Question: I have some python code that I want to run from the cmd prompt, but it's not working, my partner told me if I had this statement in my code:
'''
if __name__ == '__main__':
xs, a0, a1, y0, y1, ys = encode(sys.argv[1])
np.set_printoptions(precision=6, suppress=True)
'''
then it should be able to be run. I'll post my entire code and my command prompt errors to see if you guys can help

'''
import random
import numpy as np
import sys
import pprint
from numpy import linalg as LA
#Takes in a n value
def encode(n):
xA0 = np.zeros((n+3,1))
xA1 = np.zeros((n+3,1))
xStream = np.zeros((n+3,1))
#Creates a random x
for i in range(0, n):
xStream[i,0] = random.randint(0,1)
#Creates A0 and A1 based on size
xA0[0,0] = 1
xA0[2,0] = 1
xA0[3,0] = 1
xA1[0,0] = 1
xA1[1,0] = 1
xA1[3,0] = 1
A0 = np.zeros((n+3,n+3))
A1 = np.zeros((n+3,n+3))
y0 = np.zeros((n+3,1))
y1 = np.zeros((n+3,1))
yStream = []
#Creates A0 and A1 using method defined in description
for i in range(0,n+3):
for k in range (0,i+1):
A0[i,k] = xA0[i-k,0]
A1[i,k] = xA1[i-k,0]
#A0*x and A1*x to get y0 and y1
for i in range(0,n+3):
y0[i,0] = np.dot(A0[i,:], xStream)
y1[i,0] = np.dot(A1[i,:], xStream)
#answers mod 2 to get real answers
for i in range(0,n+3):
y0[i,0] = y0[i,0]%2
y1[i,0] = y1[i,0]%2
#combined for yStream
for i in range(0,n+3):
yStream.append([y0[i,0],y1[i,0]])
print("x:")
print(xStream)
print("
")
print("A0:")
print(A0)
print("
")
print("A1:")
print(A1)
print("
")
print("y0:")
print(y0)
print("
")
print("y1:")
print(y1)
print("
")
print("yStream:")
print(yStream)
return xStream, A0, A1, y0, y1, yStream
# This is only or when encode is used as a stand-alone module
# Read command line argument. Must be exactly one argument.
# It outputs on the console
if __name__ == '__main__':
xs, a0, a1, y0, y1, ys = encode(sys.argv[1])
np.set_printoptions(precision=6, suppress=True)
print("x:")
print(xs)
print("
")
print("A0:")
print(a0)
print("
")
print("A1:")
print(a1)
print("
")
print("y0:")
print(y0)
print("
")
print("y1:")
print(y1)
print("
")
print("yStream:")
print(ys)
'''
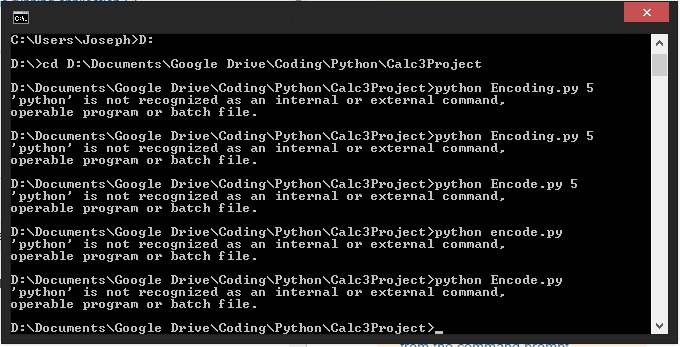
Answer: Since you have installed into D:\Python, copy the following into an editor and save it as a bat file (say 'runpython.bat') then run it (EDITED with thanks to @eryksun) Assumes Python 2:
'''
@SET PATH=%PATH%;D:\Python;D:\Python\Scripts
@ASSOC .py=Python.File
@ASSOC .pyc=Python.CompiledFile
@ASSOC .pyo=Python.CompiledFile
@ASSOC .pyw=Python.NoConFile
@FTYPE Python.CompiledFile="D:\Python\python.exe" "%%1" %%*
@FTYPE Python.File="D:\Python\python.exe" "%%1" %%*
@FTYPE Python.NoConFile="D:\Python\pythonw.exe" "%%1" %%*
@SET PATHEXT=%PATHEXT%;.py
'''
You should now be able to run python programs from the command-line